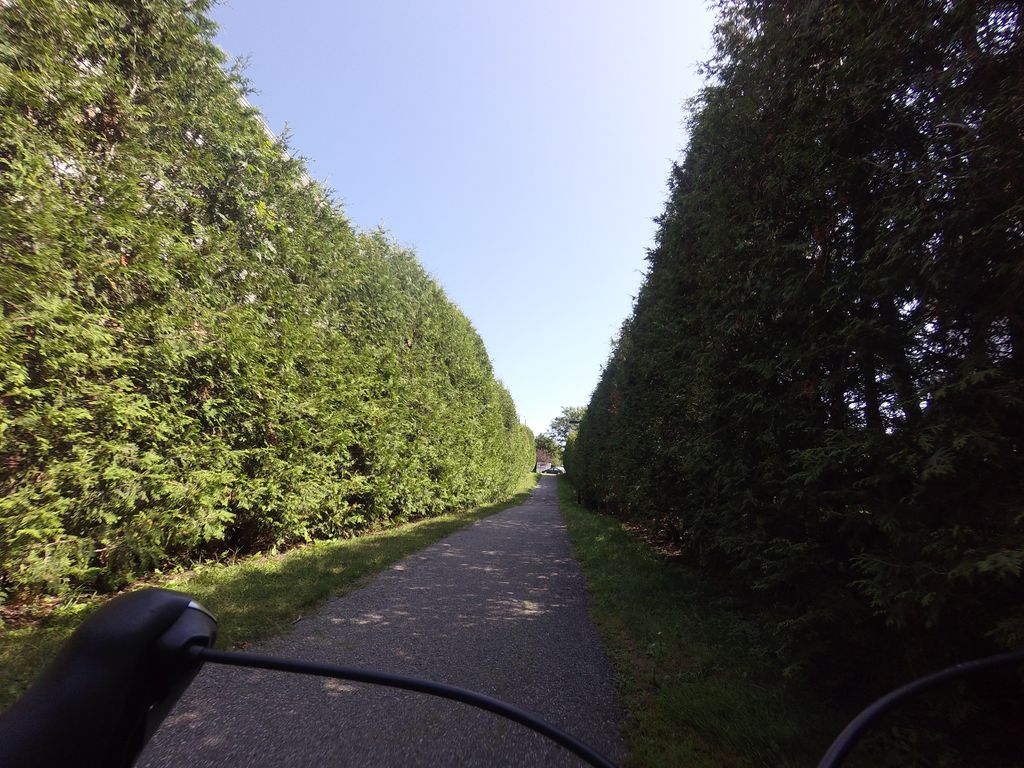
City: ottawa-gatineau